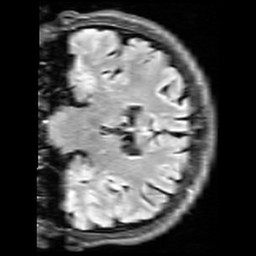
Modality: FLAIR
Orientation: coronal
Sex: male
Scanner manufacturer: siemens
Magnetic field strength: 3 T
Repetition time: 10 s
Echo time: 0.09 s